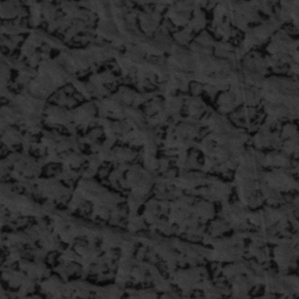
Label: frost